Field crop: maize
Growth stage: 2
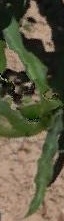
Species: maize